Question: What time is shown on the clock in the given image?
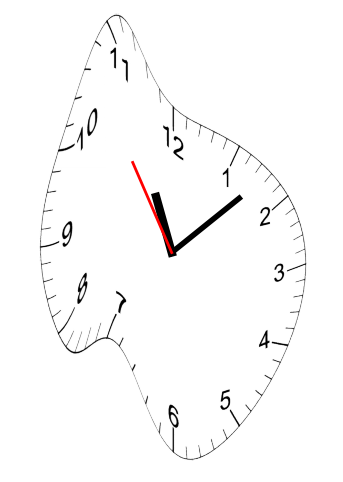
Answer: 11:07:54